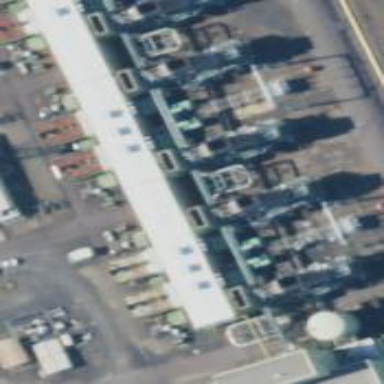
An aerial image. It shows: Gas turbine power generator.